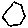
Label: hexagon